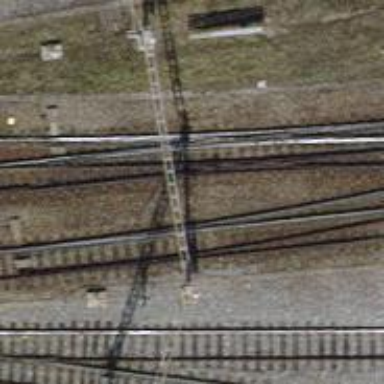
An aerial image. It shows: Single-track electrified railway service yard with contact line for trains.